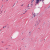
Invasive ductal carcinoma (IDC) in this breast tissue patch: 1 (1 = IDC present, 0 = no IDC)